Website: lowes
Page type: billing-address
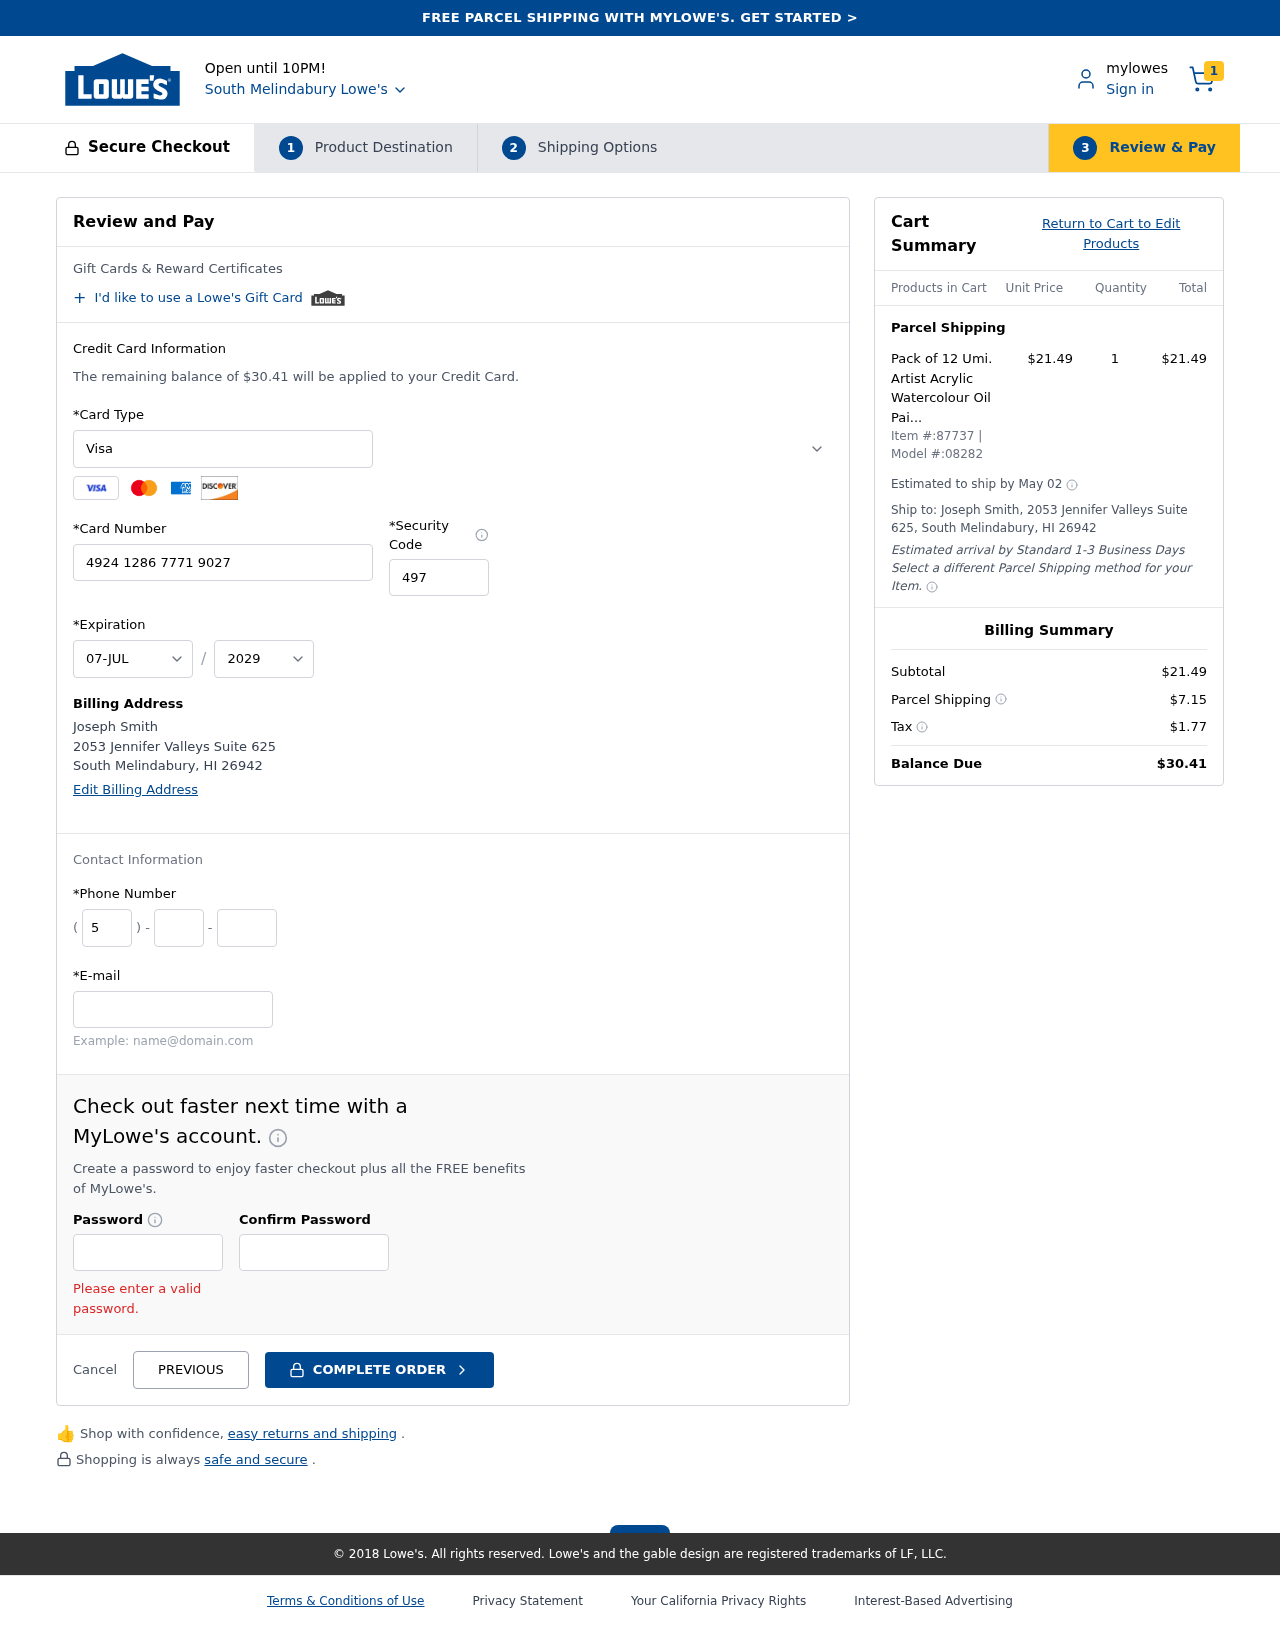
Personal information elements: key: PII_CARD_CVV
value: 497
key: PII_CARD_EXPIRY_MONTH
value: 07
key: PII_CARD_EXPIRY_YEAR
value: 29
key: PII_CARD_NUMBER
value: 4924 1286 7771 9027
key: PII_CARD_TYPE
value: Visa
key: PII_CITY
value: South Melindabury
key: PII_CITY_STATE_ZIP
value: South Melindabury, HI 26942
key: PII_EMAIL
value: jsmith@gmail.com
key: PII_FULLNAME
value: Joseph Smith
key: PII_PHONE_AREA
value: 587
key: PII_PHONE_PREFIX
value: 318
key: PII_PHONE_SUFFIX
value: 4501
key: PII_STREET
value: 2053 Jennifer Valleys Suite 625
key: PII_FULLNAME2
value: Joseph Smith
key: PII_STREET2
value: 2053 Jennifer Valleys Suite 625
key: PII_CITY_STATE_ZIP2
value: South Melindabury, HI 26942
Product elements: key: PRODUCT1_NAME
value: Pack of 12 Umi. Artist Acrylic Watercolour Oil Painting Brush Set with Palette
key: PRODUCT1_PRICE
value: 21.49
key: PRODUCT1_QUANTITY
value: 1
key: PRODUCT_ITEM_NUMBER
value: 87737
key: PRODUCT_MODEL_NUMBER
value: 08282
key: PRODUCT1_LINE_TOTAL
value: $21.49
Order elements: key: ORDER_NUM_ITEMS
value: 1
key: ORDER_TOTAL
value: $30.41
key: ORDER_SHIPPING_DATE
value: May 02
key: ORDER_SUBTOTAL
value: $21.49
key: ORDER_SHIPPING_COST
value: $7.15
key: ORDER_TAX
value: $1.77